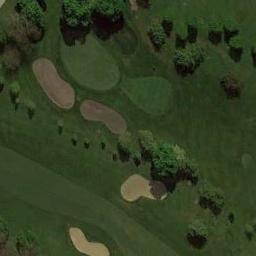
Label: golf_course